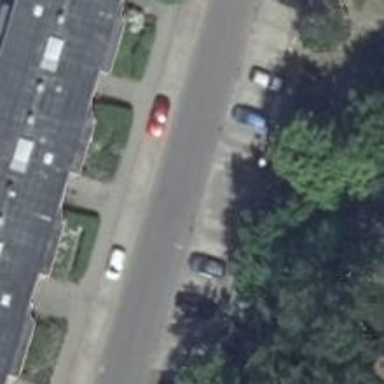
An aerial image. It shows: Residential road with parallel parking on the right and diagonal parking on the left.